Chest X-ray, PA view. Patient: 65 years old, sex F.
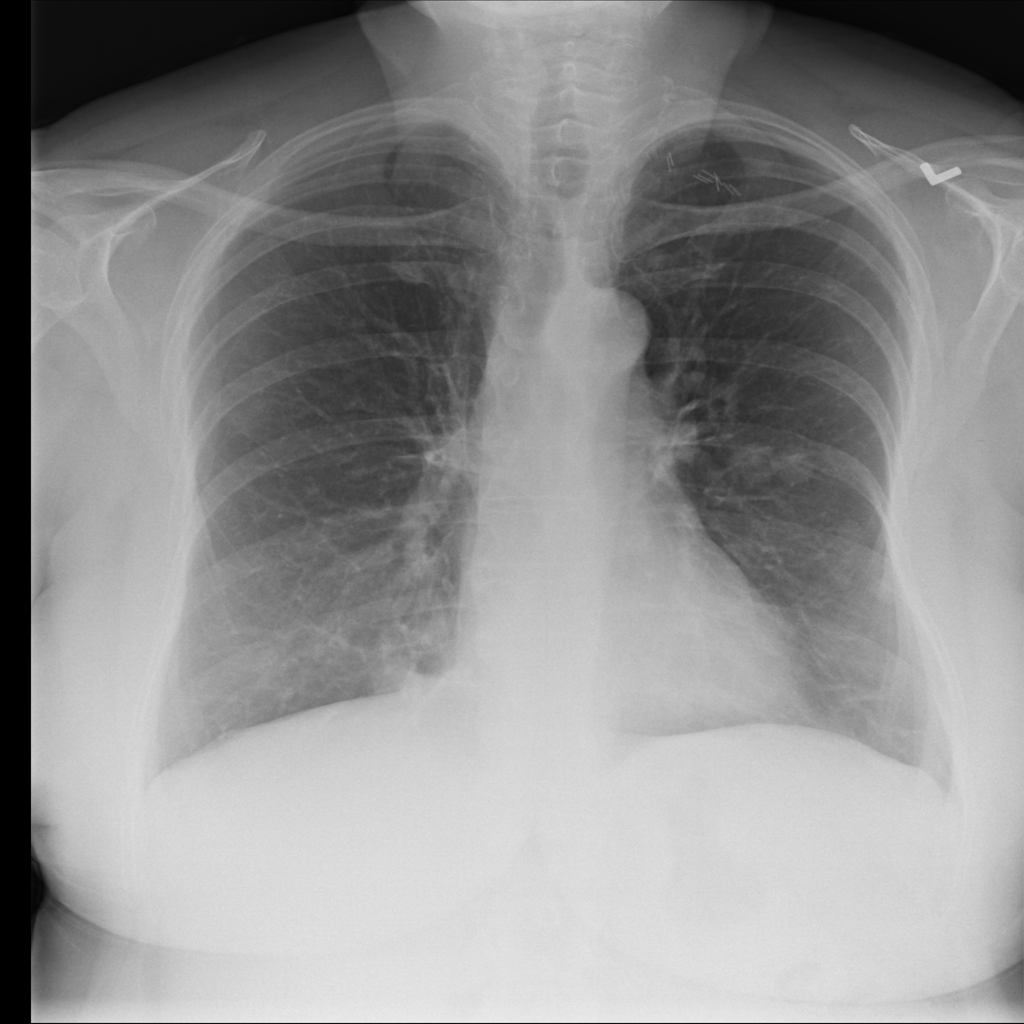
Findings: Atelectasis, Infiltration, Nodule